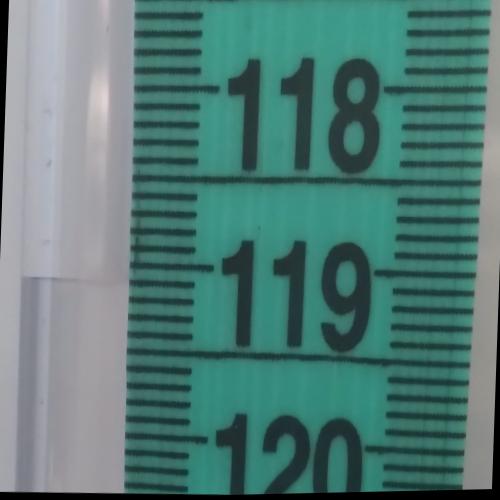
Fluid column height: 119.1 cm